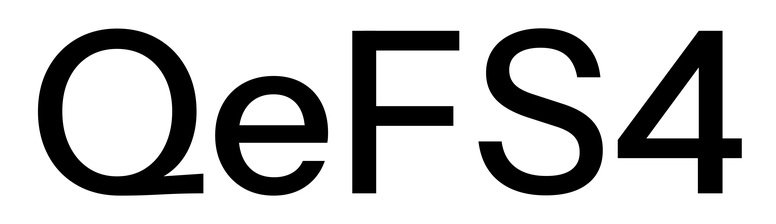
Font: InstrumentSans_Medium